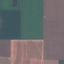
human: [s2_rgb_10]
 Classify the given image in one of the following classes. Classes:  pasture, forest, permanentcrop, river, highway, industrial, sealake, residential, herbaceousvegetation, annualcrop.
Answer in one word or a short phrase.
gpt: AnnualCrop